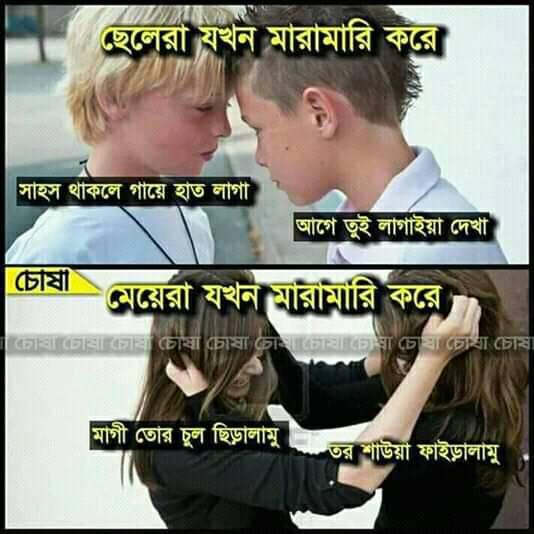
Caption: ছেলেরা যখন মারামারি করে  সাহস থাকলে গায়ে হাত লাগা   আগে তুই লাগাইয়া দেখা    মেয়েরা যখন মারমারি করে   মাগী তোর চুল ছিড়ালামু   তর শাউয়া ফাইড়ালামু
Label: hate